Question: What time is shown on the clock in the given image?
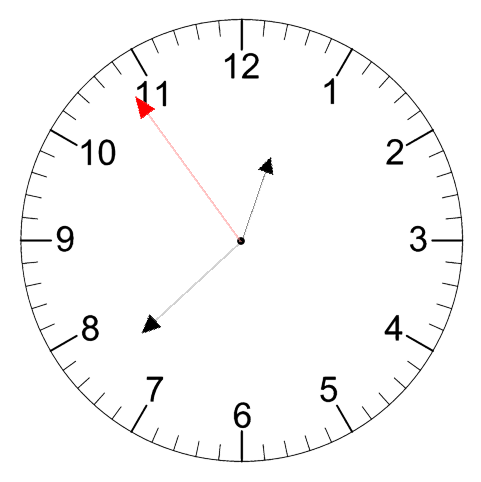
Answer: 12:37:54